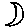
Label: moon